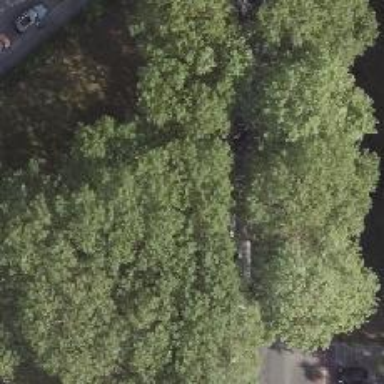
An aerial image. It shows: Beautiful avenue lined with deciduous broadleaved trees.